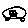
Label: car